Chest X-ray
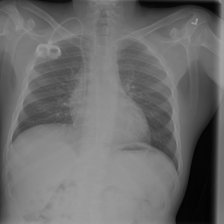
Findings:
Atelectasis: negative
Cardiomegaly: negative
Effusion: negative
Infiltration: negative
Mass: negative
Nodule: negative
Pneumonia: negative
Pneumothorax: negative
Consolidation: negative
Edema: negative
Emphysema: negative
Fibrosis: negative
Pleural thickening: negative
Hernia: negative